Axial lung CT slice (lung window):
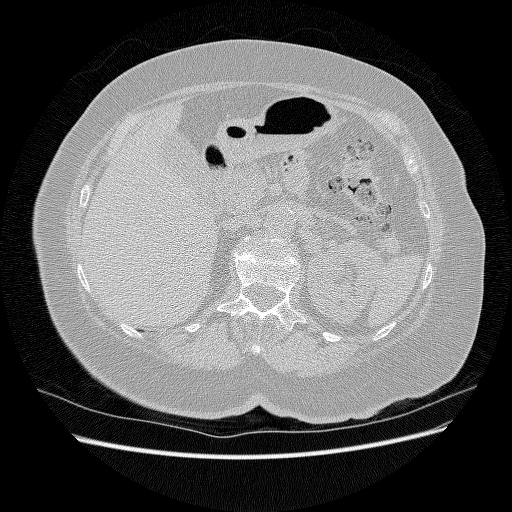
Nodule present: no